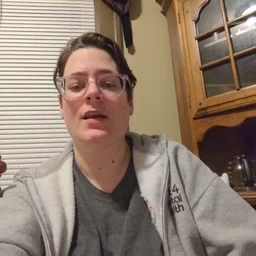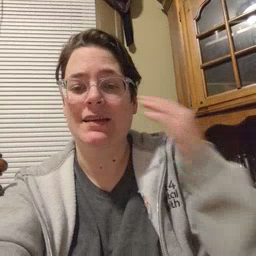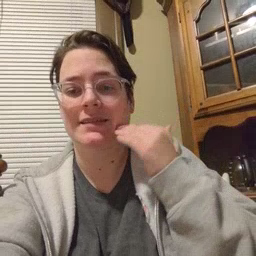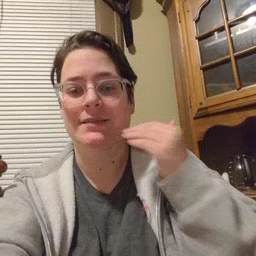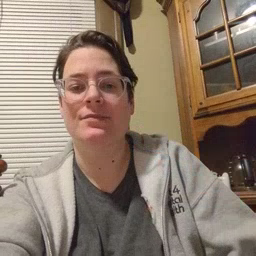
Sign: head